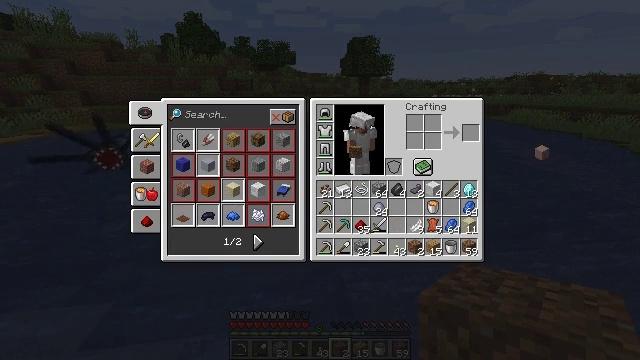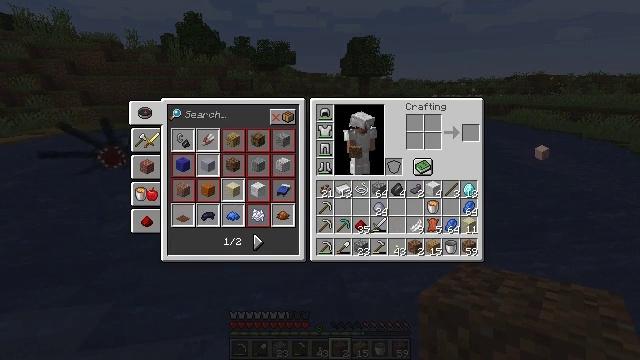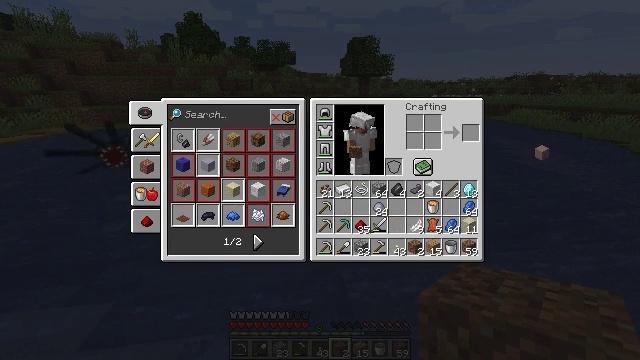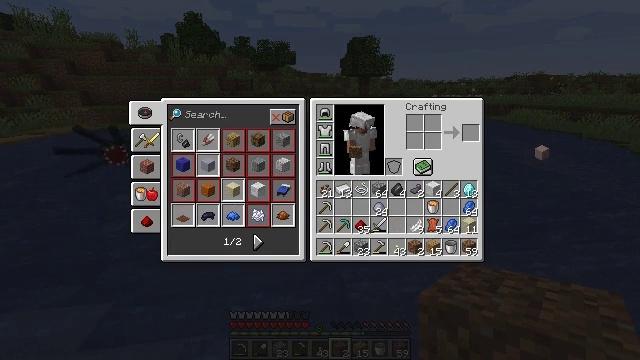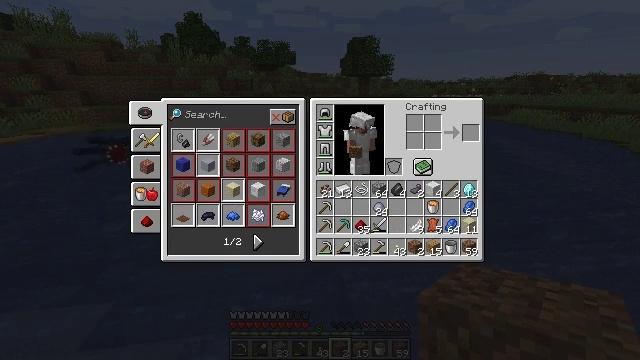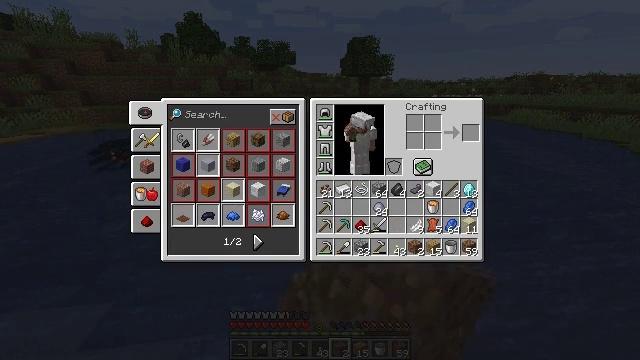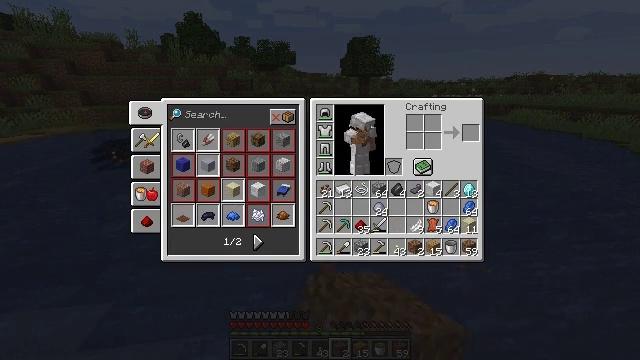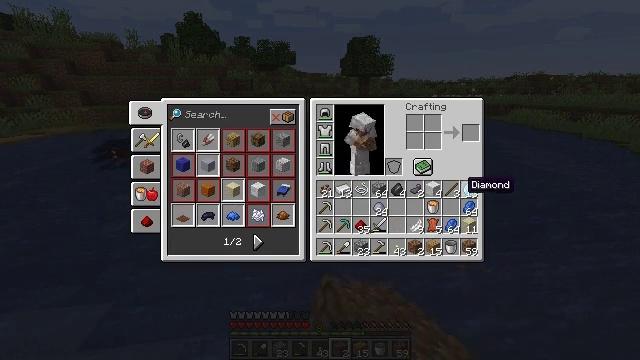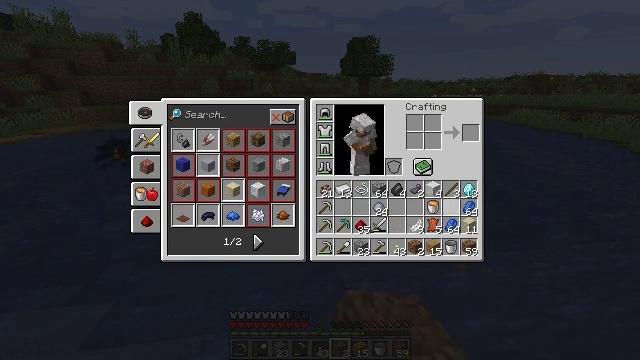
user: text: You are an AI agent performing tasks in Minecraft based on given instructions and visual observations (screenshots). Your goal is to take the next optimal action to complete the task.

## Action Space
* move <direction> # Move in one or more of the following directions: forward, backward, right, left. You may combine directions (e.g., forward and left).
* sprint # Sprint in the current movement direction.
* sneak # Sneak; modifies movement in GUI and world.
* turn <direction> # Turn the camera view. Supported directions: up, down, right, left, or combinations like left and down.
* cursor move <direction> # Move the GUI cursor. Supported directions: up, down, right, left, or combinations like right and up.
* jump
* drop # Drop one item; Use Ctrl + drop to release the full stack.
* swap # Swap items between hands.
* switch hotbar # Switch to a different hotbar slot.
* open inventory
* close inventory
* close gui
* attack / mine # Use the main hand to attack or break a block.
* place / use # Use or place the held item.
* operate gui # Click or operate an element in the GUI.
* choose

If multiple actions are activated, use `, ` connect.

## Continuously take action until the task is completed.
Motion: motion action
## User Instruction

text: Drop a light gray terracotta.
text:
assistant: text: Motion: operate gui
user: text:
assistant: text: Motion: operate gui
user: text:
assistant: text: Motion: operate gui
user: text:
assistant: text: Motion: no_op
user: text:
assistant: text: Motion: cursor move left and down
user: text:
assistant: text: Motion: cursor move left and down
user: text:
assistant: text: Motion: cursor move left and down
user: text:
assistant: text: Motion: cursor move left and down
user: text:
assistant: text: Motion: no_op